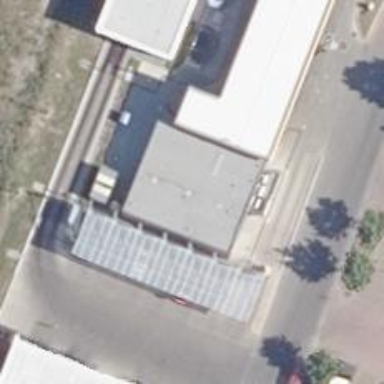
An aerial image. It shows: Fuel station.